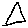
Label: triangle